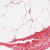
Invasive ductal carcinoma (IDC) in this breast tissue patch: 0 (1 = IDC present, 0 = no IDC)